Field crop: maize
Growth stage: 2
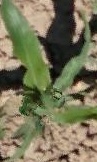
Species: maize